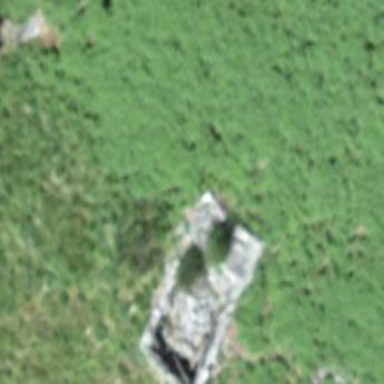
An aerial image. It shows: Ruins of building.